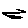
Label: square